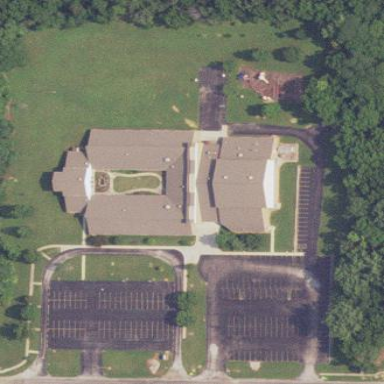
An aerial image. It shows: School.